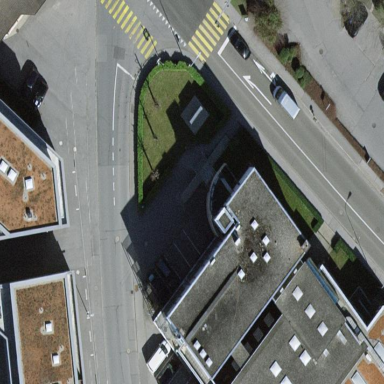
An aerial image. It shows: Industrial building with flat roof.